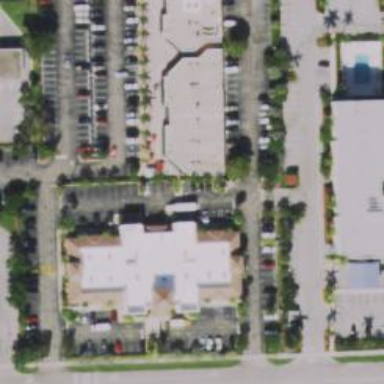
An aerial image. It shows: Parking space.